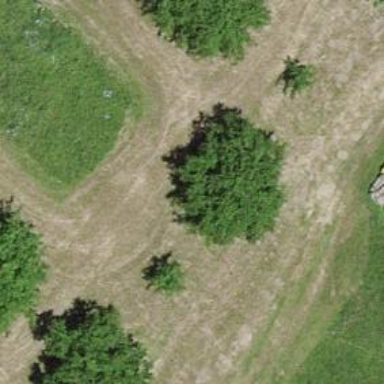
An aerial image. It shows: Single tag "natural: tree."